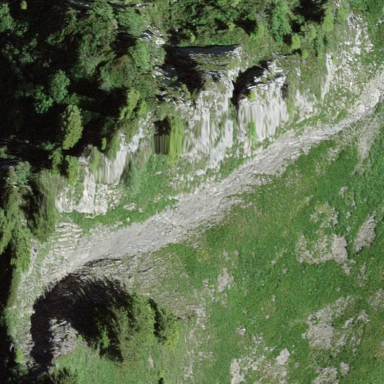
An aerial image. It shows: Natural scree.